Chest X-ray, PA view. Patient: 28 years old, sex M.
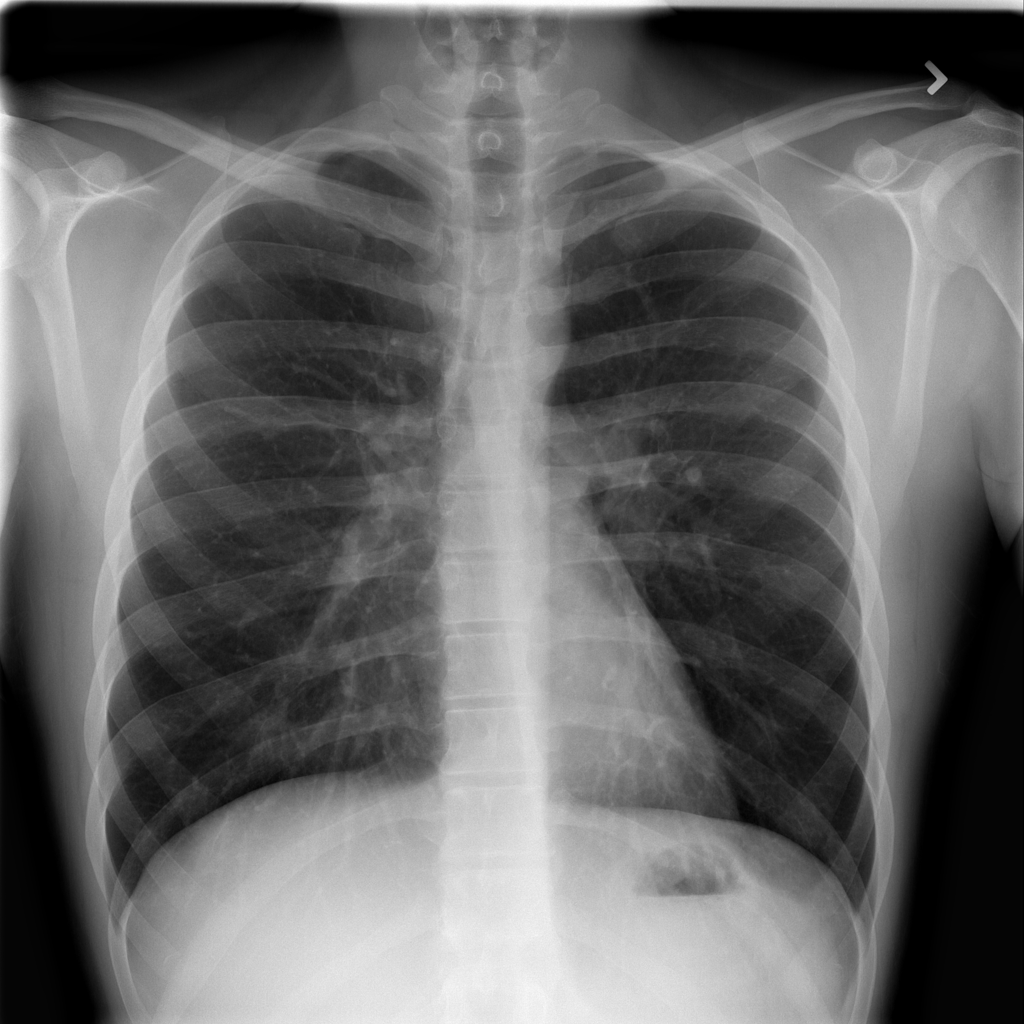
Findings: No Finding